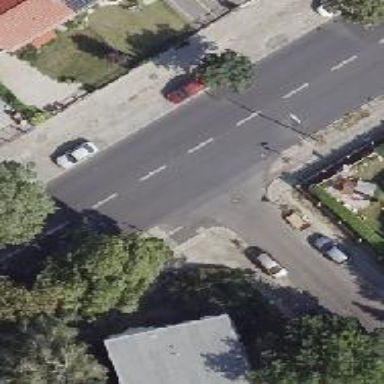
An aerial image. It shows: Sidewalk.